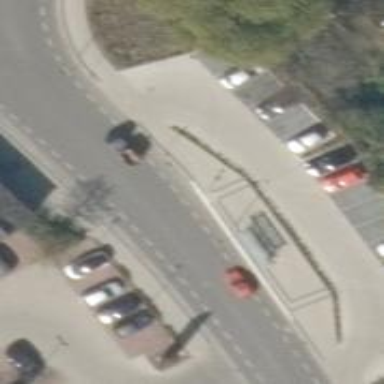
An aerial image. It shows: Public transport stop position.